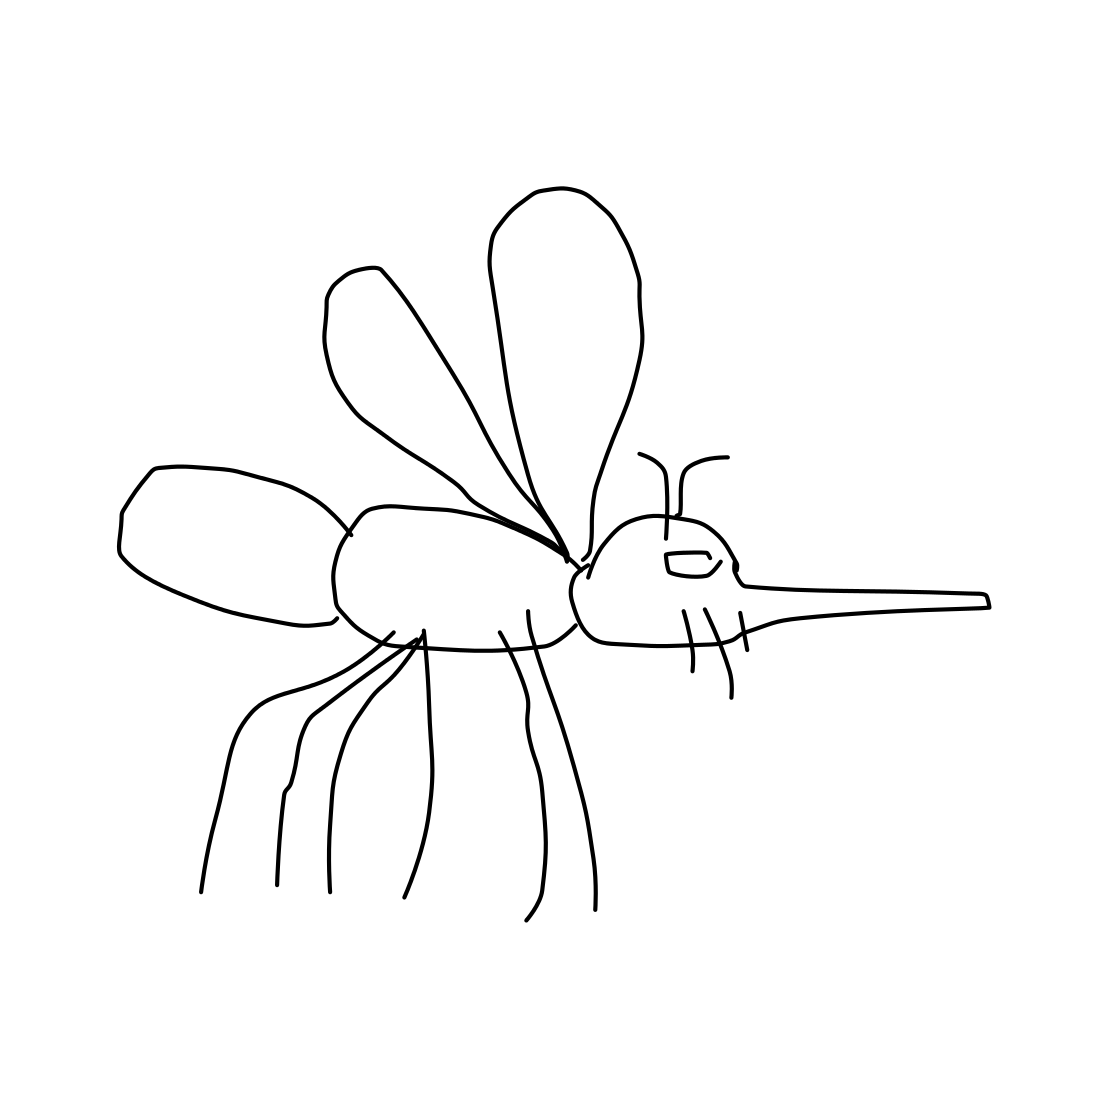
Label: mosquito